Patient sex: M
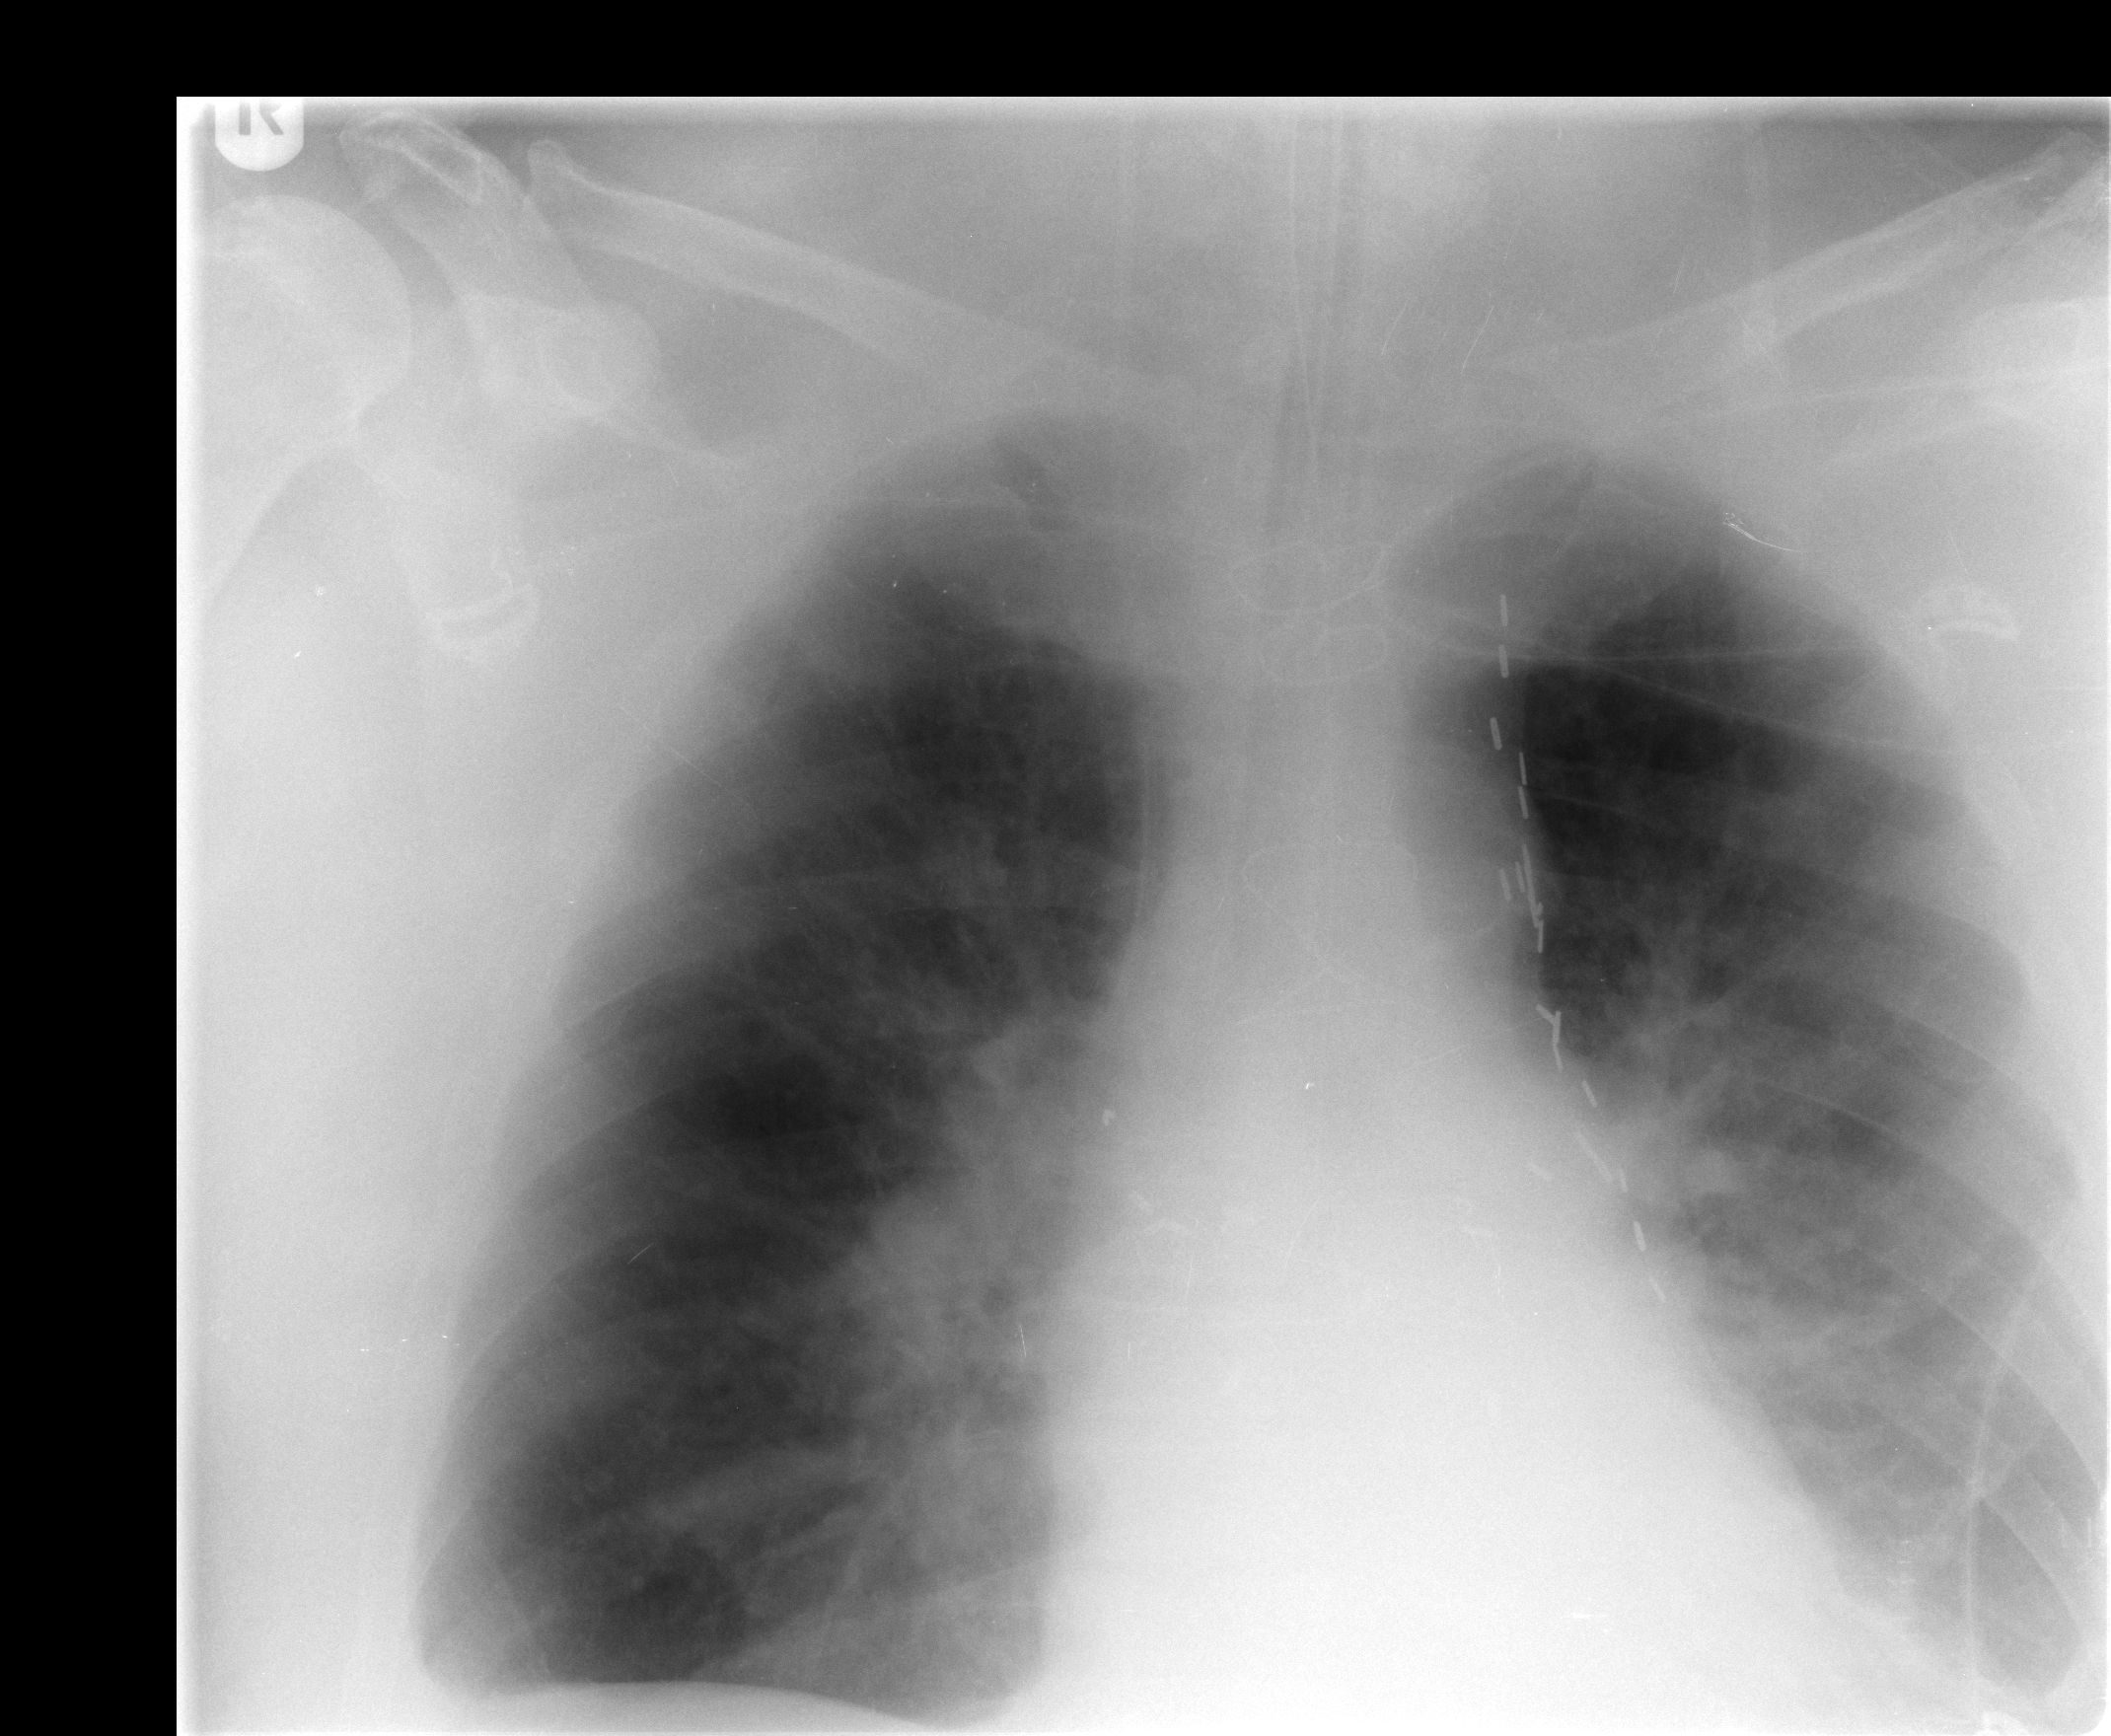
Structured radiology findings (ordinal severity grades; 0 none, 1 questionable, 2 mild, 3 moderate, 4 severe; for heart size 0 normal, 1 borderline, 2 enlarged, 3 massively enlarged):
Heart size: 1
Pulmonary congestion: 2
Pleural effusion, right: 2
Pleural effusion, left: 2
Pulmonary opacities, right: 2
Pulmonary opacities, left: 2
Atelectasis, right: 2
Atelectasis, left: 3